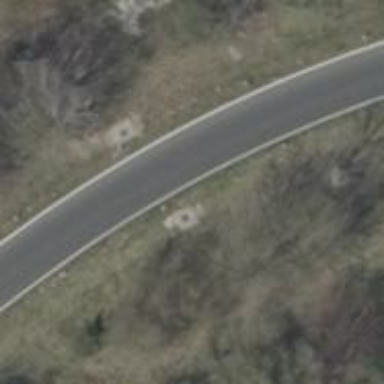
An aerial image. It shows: Motorroad with trunk link.